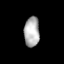
Tissue: lung
Cell type: Fibroblasts
Senescence score: 0.6055
Nuclear area (px): 446
Mean DAPI intensity: 178.038